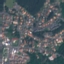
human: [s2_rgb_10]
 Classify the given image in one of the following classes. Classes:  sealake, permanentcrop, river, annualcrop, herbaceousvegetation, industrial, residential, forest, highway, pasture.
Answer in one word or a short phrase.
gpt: Residential